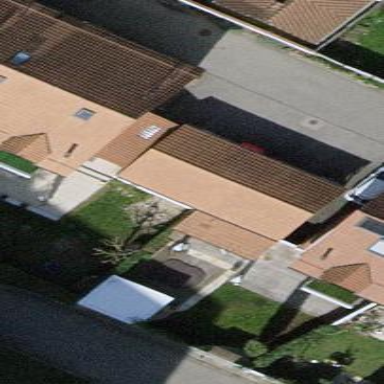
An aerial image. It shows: Garage building.